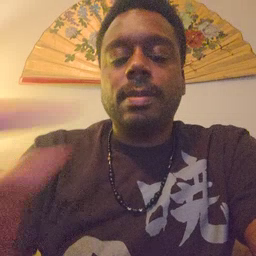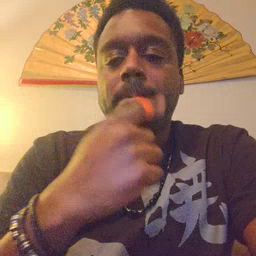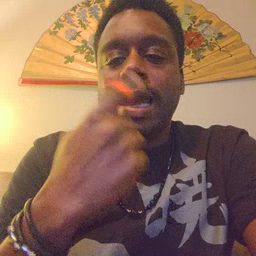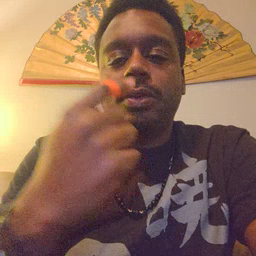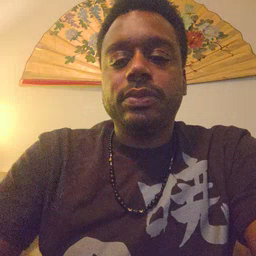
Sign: mouth